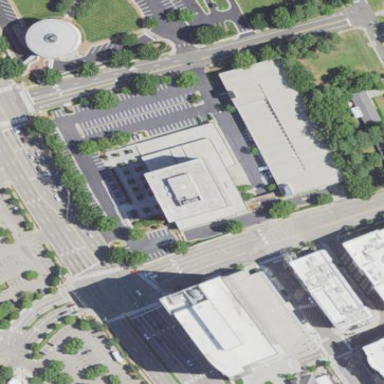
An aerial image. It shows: Commercial building.